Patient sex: F
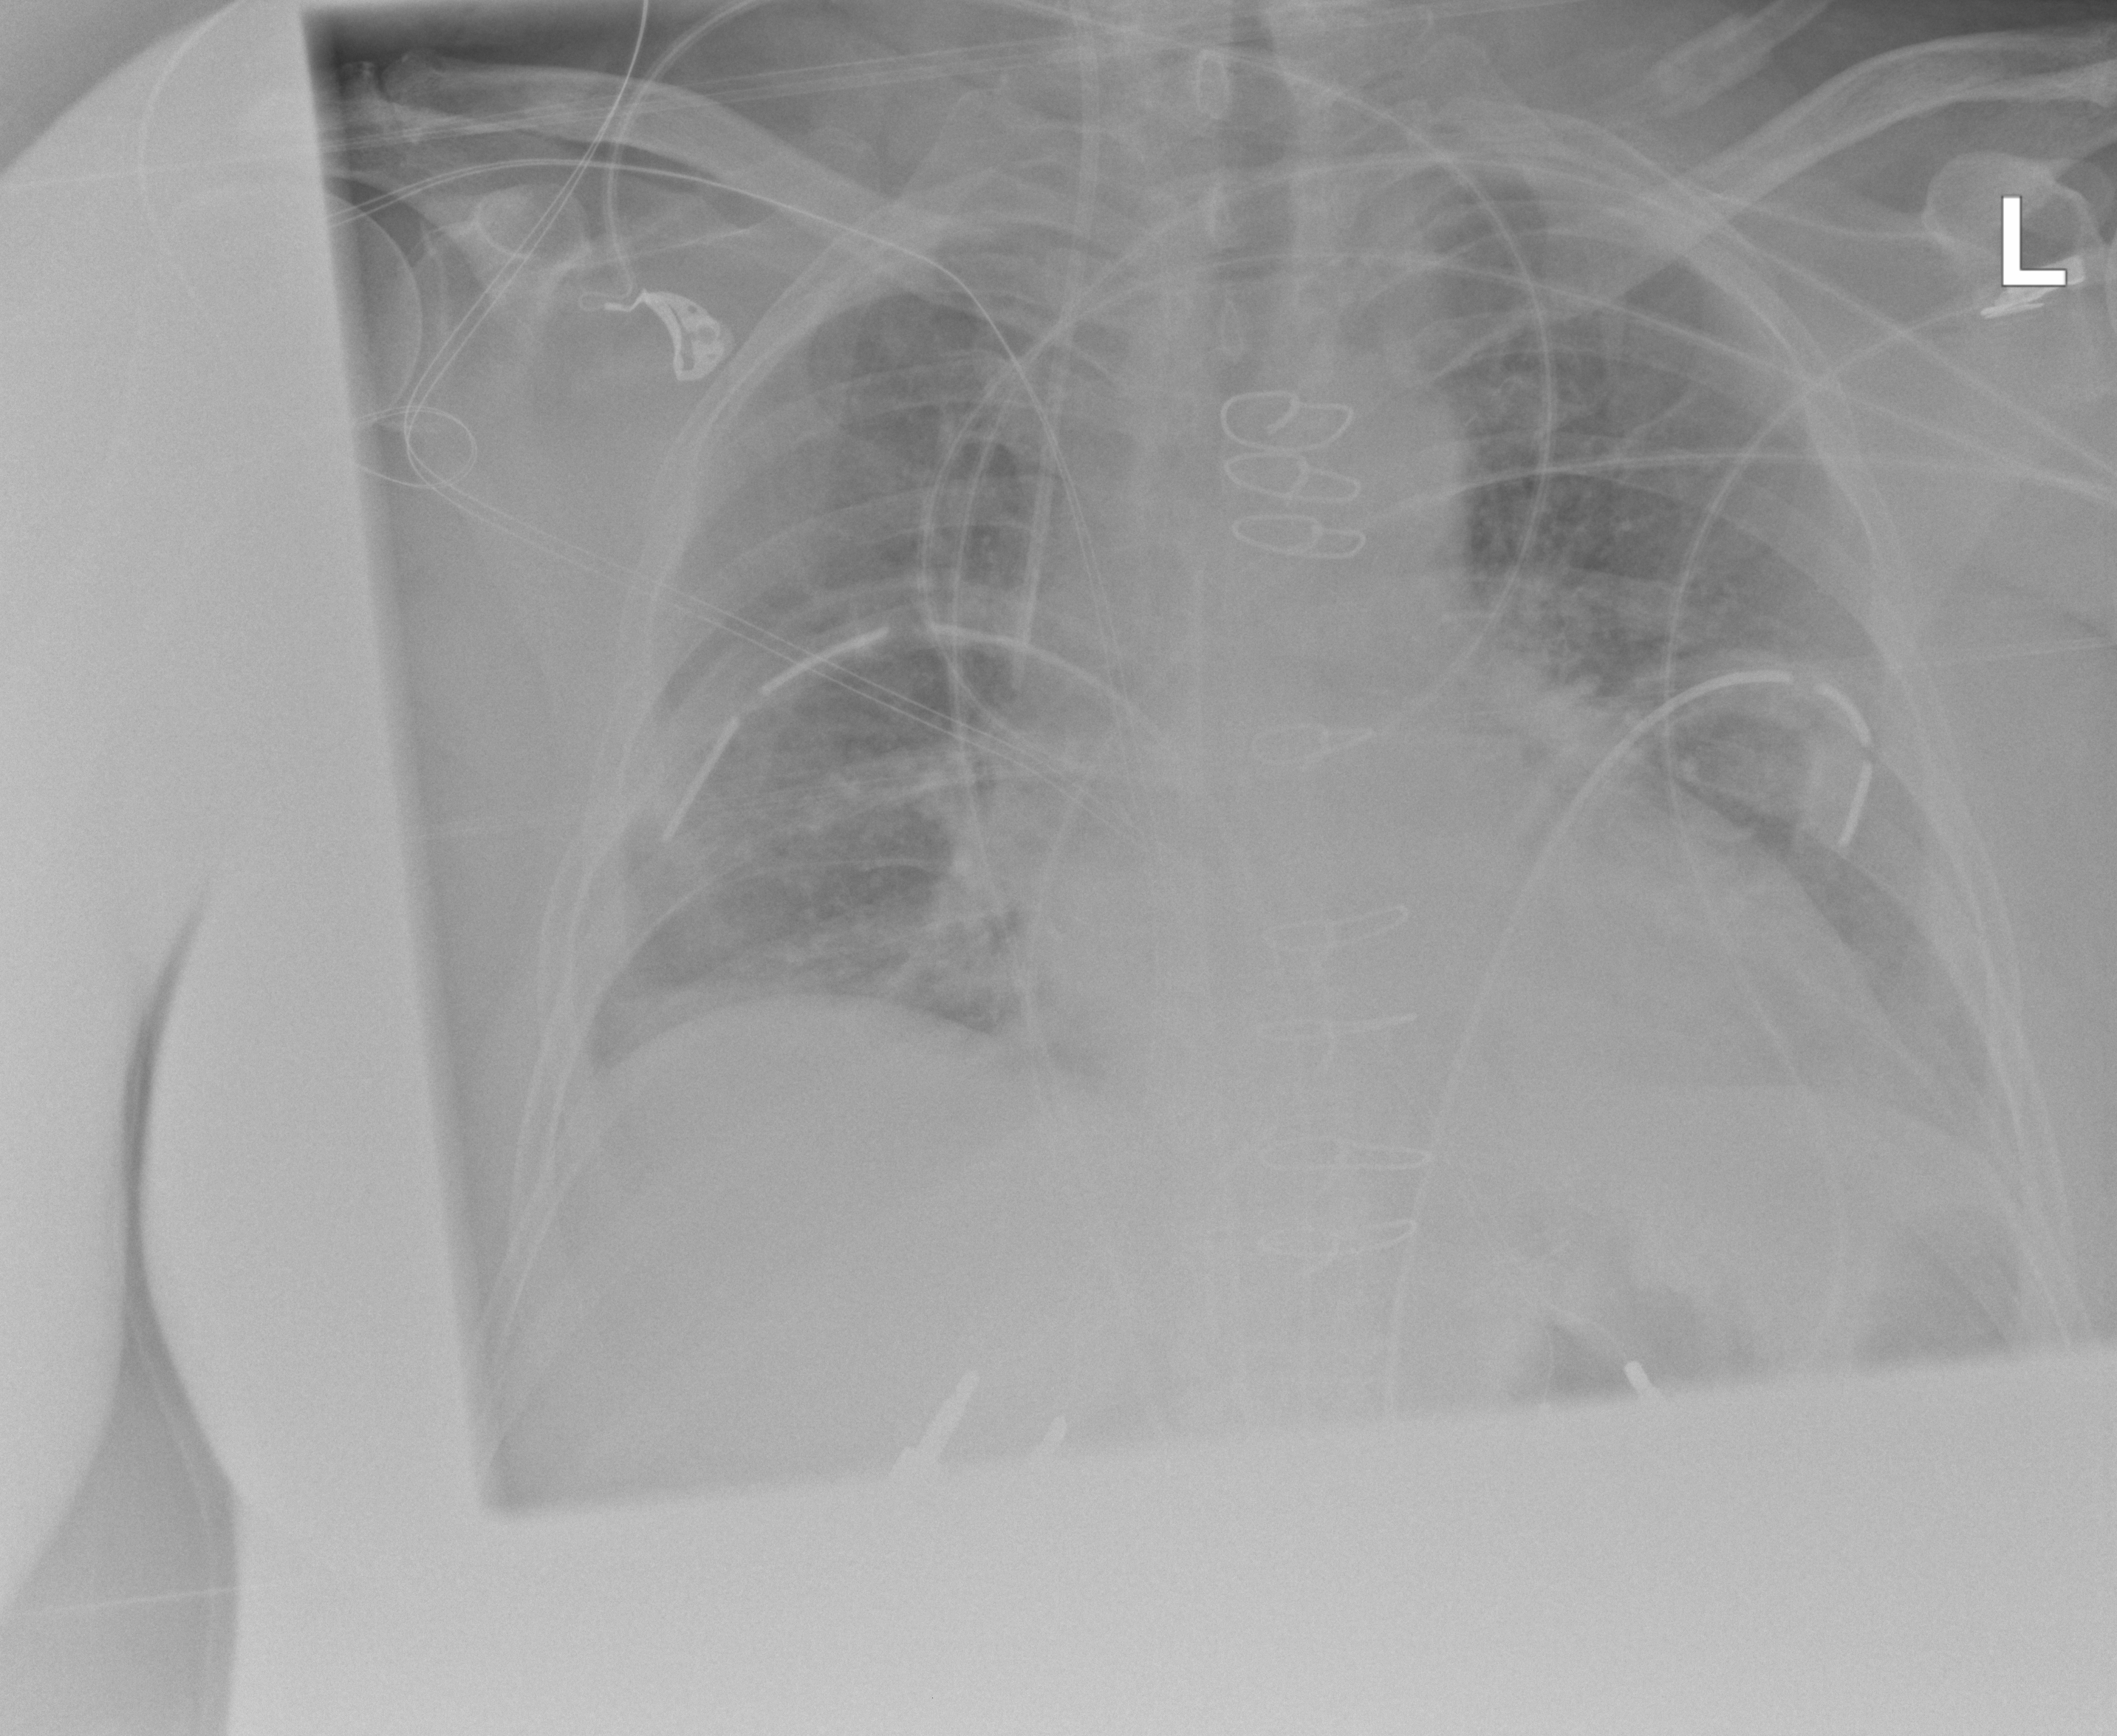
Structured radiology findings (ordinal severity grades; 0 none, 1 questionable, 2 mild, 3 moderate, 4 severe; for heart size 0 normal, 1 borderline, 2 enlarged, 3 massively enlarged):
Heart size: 2
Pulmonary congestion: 2
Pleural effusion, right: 0
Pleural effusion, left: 0
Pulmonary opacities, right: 0
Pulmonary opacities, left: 0
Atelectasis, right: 0
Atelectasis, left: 0